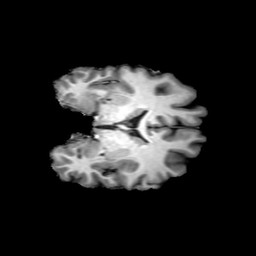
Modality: T1w
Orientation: coronal
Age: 40
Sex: male
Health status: ill